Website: ulta-beauty
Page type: cart
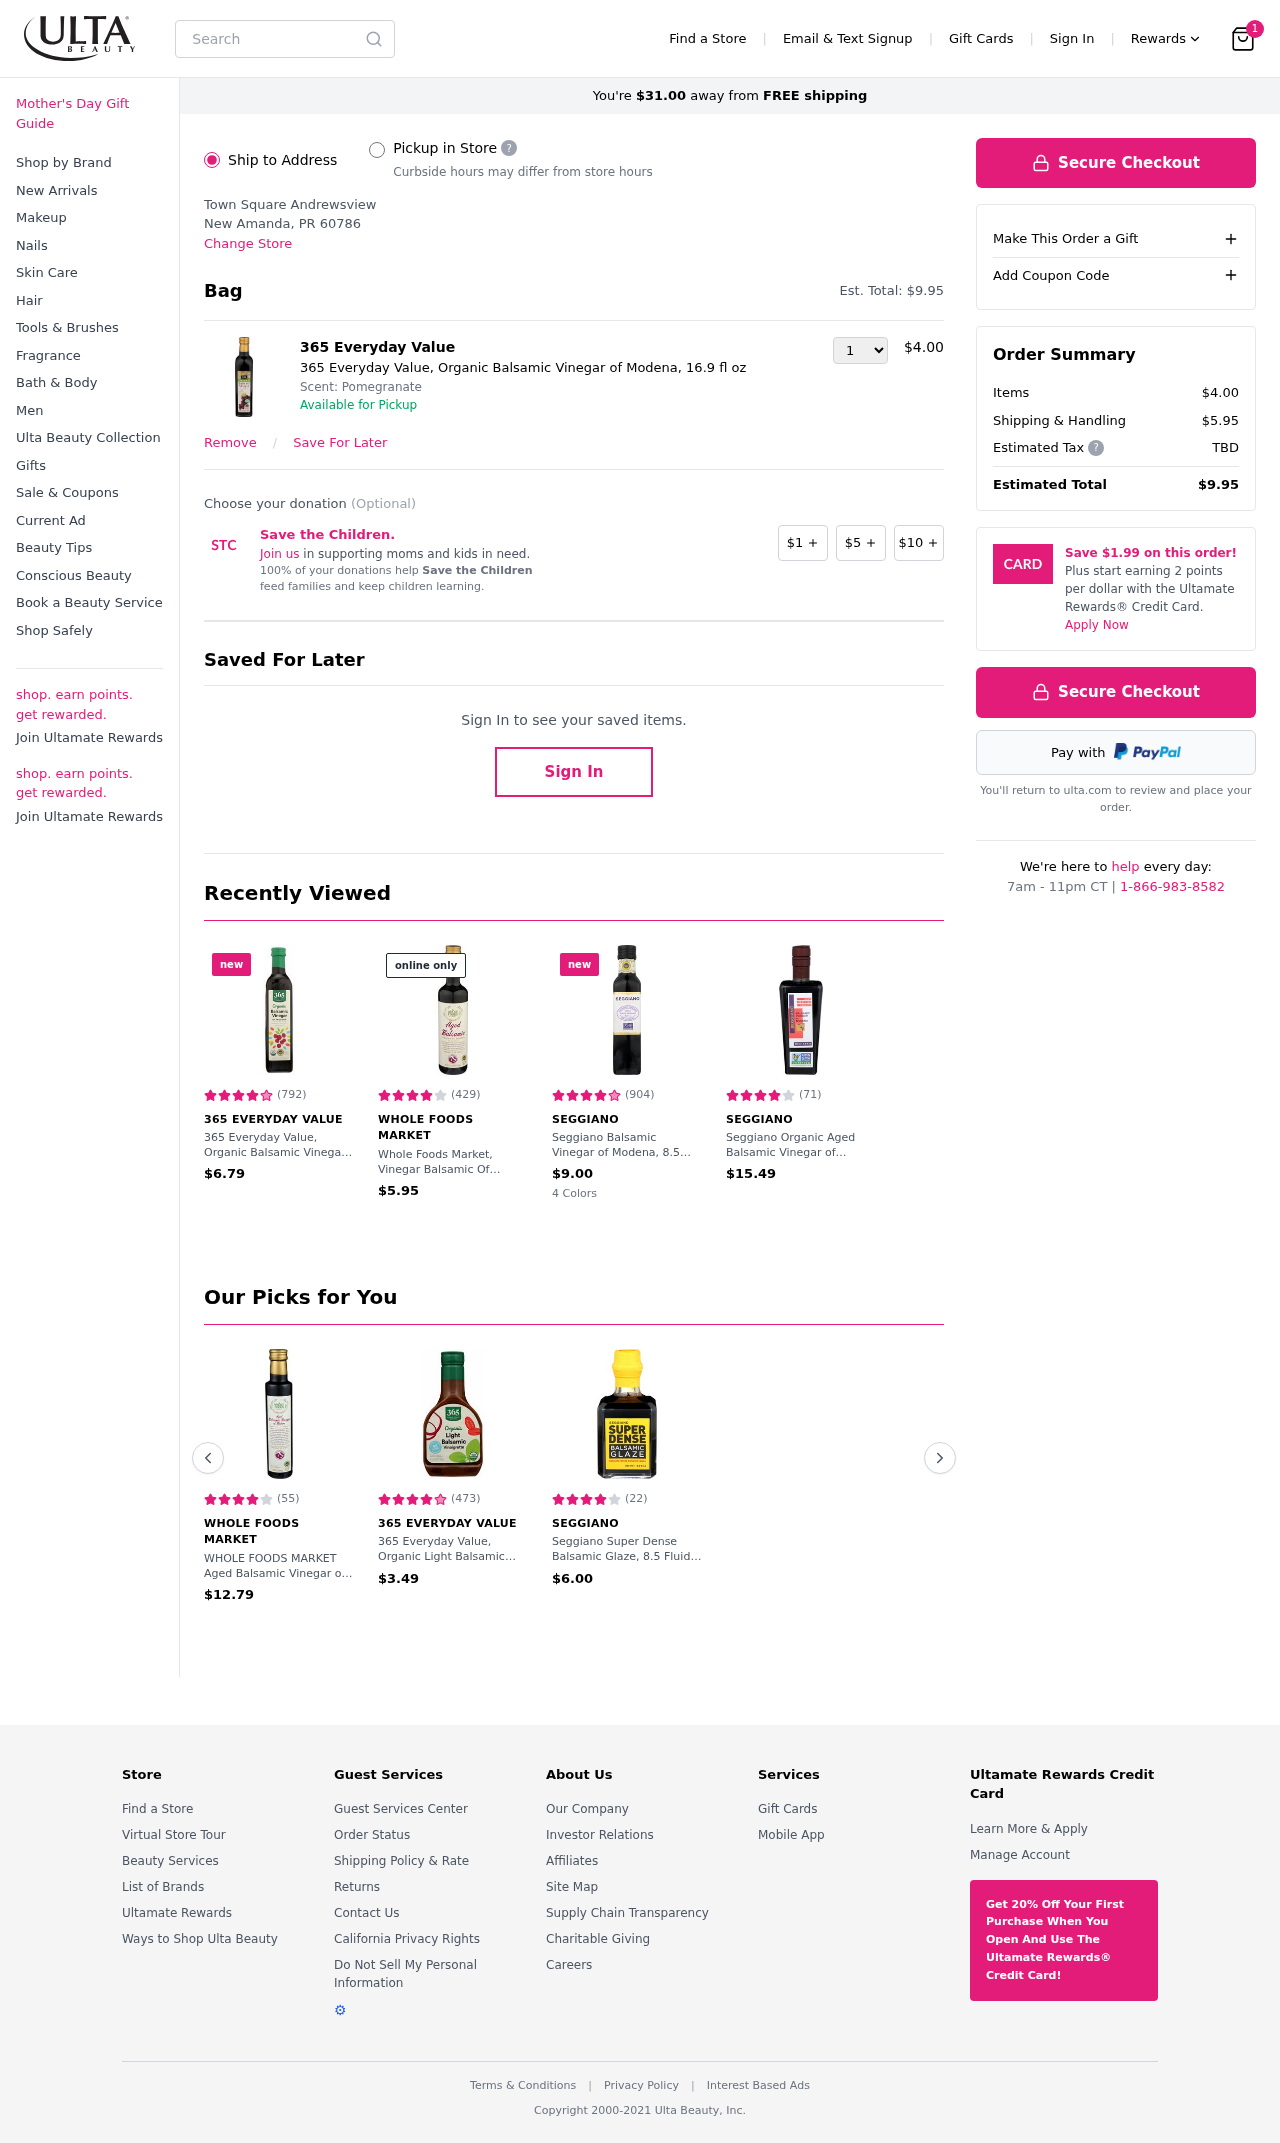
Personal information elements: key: PII_LOCATION1_CITY_STATE_ZIP
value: New Amanda, PR 60786
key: PII_LOCATION1_NAME
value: Town Square Andrewsview
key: PII_CITY
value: Andrewsview
Product elements: key: PRODUCT1_BRAND
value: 365 Everyday Value
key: PRODUCT1_NAME
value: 365 Everyday Value, Organic Balsamic Vinegar of Modena, 16.9 fl oz
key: PRODUCT1_PRICE
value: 4
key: PRODUCT1_QUANTITY
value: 1
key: PRODUCT2_BRAND
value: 365 Everyday Value
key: PRODUCT2_NAME
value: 365 Everyday Value, Organic Balsamic Vinegar of Modena, 16.9 Fl Oz
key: PRODUCT2_NUM_RATINGS
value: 792
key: PRODUCT2_PRICE
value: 6.79
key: PRODUCT2_RATING
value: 4.6
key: PRODUCT3_BRAND
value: Whole Foods Market
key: PRODUCT3_NAME
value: Whole Foods Market, Vinegar Balsamic Of Modena Aged, 16.9 Fl Oz
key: PRODUCT3_NUM_RATINGS
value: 429
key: PRODUCT3_PRICE
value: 5.95
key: PRODUCT3_RATING
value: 4.4
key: PRODUCT4_BRAND
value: Seggiano
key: PRODUCT4_NAME
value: Seggiano Balsamic Vinegar of Modena, 8.5 Fluid Ounce
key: PRODUCT4_NUM_RATINGS
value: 904
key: PRODUCT4_PRICE
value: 9
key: PRODUCT4_RATING
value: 4.5
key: PRODUCT5_BRAND
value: Seggiano
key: PRODUCT5_NAME
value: Seggiano Organic Aged Balsamic Vinegar of Modena, 8.5 Fluid Ounce
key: PRODUCT5_NUM_RATINGS
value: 71
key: PRODUCT5_PRICE
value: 15.49
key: PRODUCT5_RATING
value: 4.3
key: PRODUCT6_BRAND
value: Whole Foods Market
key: PRODUCT6_NAME
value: WHOLE FOODS MARKET Aged Balsamic Vinegar of Modena, 8.5 FZ
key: PRODUCT6_NUM_RATINGS
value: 55
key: PRODUCT6_PRICE
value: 12.79
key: PRODUCT6_RATING
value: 4.2
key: PRODUCT7_BRAND
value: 365 Everyday Value
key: PRODUCT7_NAME
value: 365 Everyday Value, Organic Light Balsamic Vinaigrette, 16 fl oz
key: PRODUCT7_NUM_RATINGS
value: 473
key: PRODUCT7_PRICE
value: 3.49
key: PRODUCT7_RATING
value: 4.5
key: PRODUCT8_BRAND
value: Seggiano
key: PRODUCT8_NAME
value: Seggiano Super Dense Balsamic Glaze, 8.5 Fluid Ounce
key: PRODUCT8_NUM_RATINGS
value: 22
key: PRODUCT8_PRICE
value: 6
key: PRODUCT8_RATING
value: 4
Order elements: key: ORDER_NUM_ITEMS
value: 1
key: ORDER_FREE_SHIPPING_REMAINING
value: $31.00
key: ORDER_TOTAL
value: $9.95
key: ORDER_TOTAL
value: Est. Total: $9.95
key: ORDER_SUBTOTAL
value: $4.00
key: ORDER_SHIPPING_COST
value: $5.95
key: ORDER_TAX
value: TBD
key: ORDER_CARD_SAVINGS
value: $1.99
Search elements: key: HEADER_SEARCH
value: Search